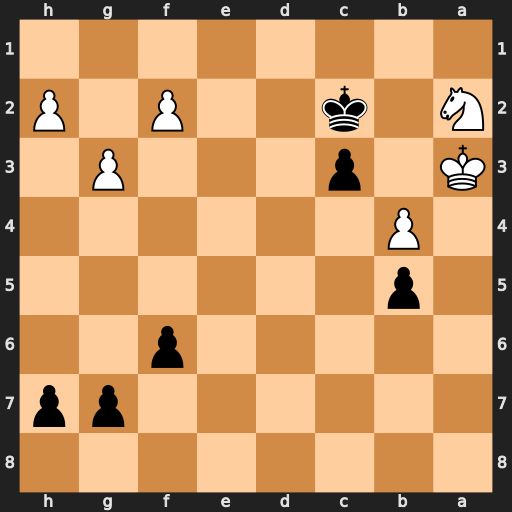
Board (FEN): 8/6pp/5p2/1p6/1P6/K1p3P1/N1k2P1P/8
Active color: b
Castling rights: -
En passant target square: -
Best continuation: f5 f4 h6 h3 h5 h4 g6 Nxc3 Kxc3